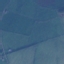
Land use / land cover: Pasture